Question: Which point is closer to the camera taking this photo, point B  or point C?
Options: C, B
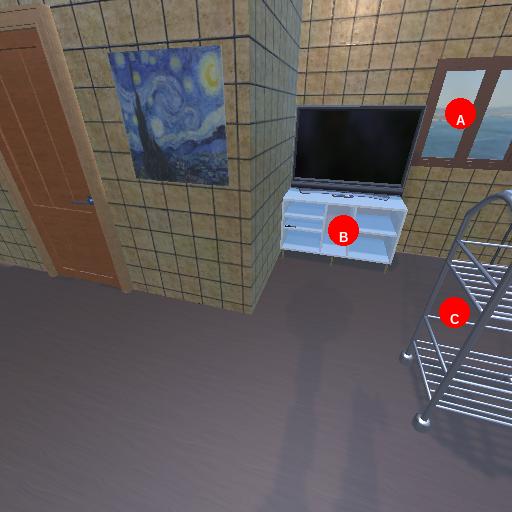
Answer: C